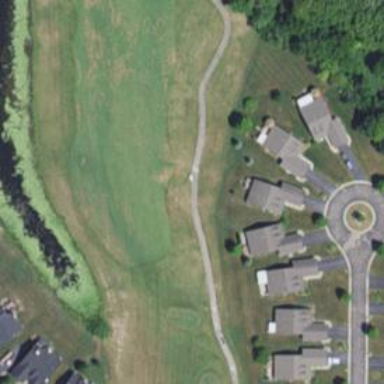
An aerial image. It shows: Rough area on grassy golf course.